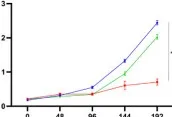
Cell viability of GBC-SD and NOZ cells expressing BRCA1 p. Arg1325Lys and ERBB3 p. Gly337Arg mutation. (B) NOZ cells expressing both BRCA1 and ERBB3 wt or BRCA1 p. Arg1325Lys and ERBB3 p. Gly337Arg mutation responded to olaparib (20 muM) and afatinib (10 muM).
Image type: pathology (immunostaining)